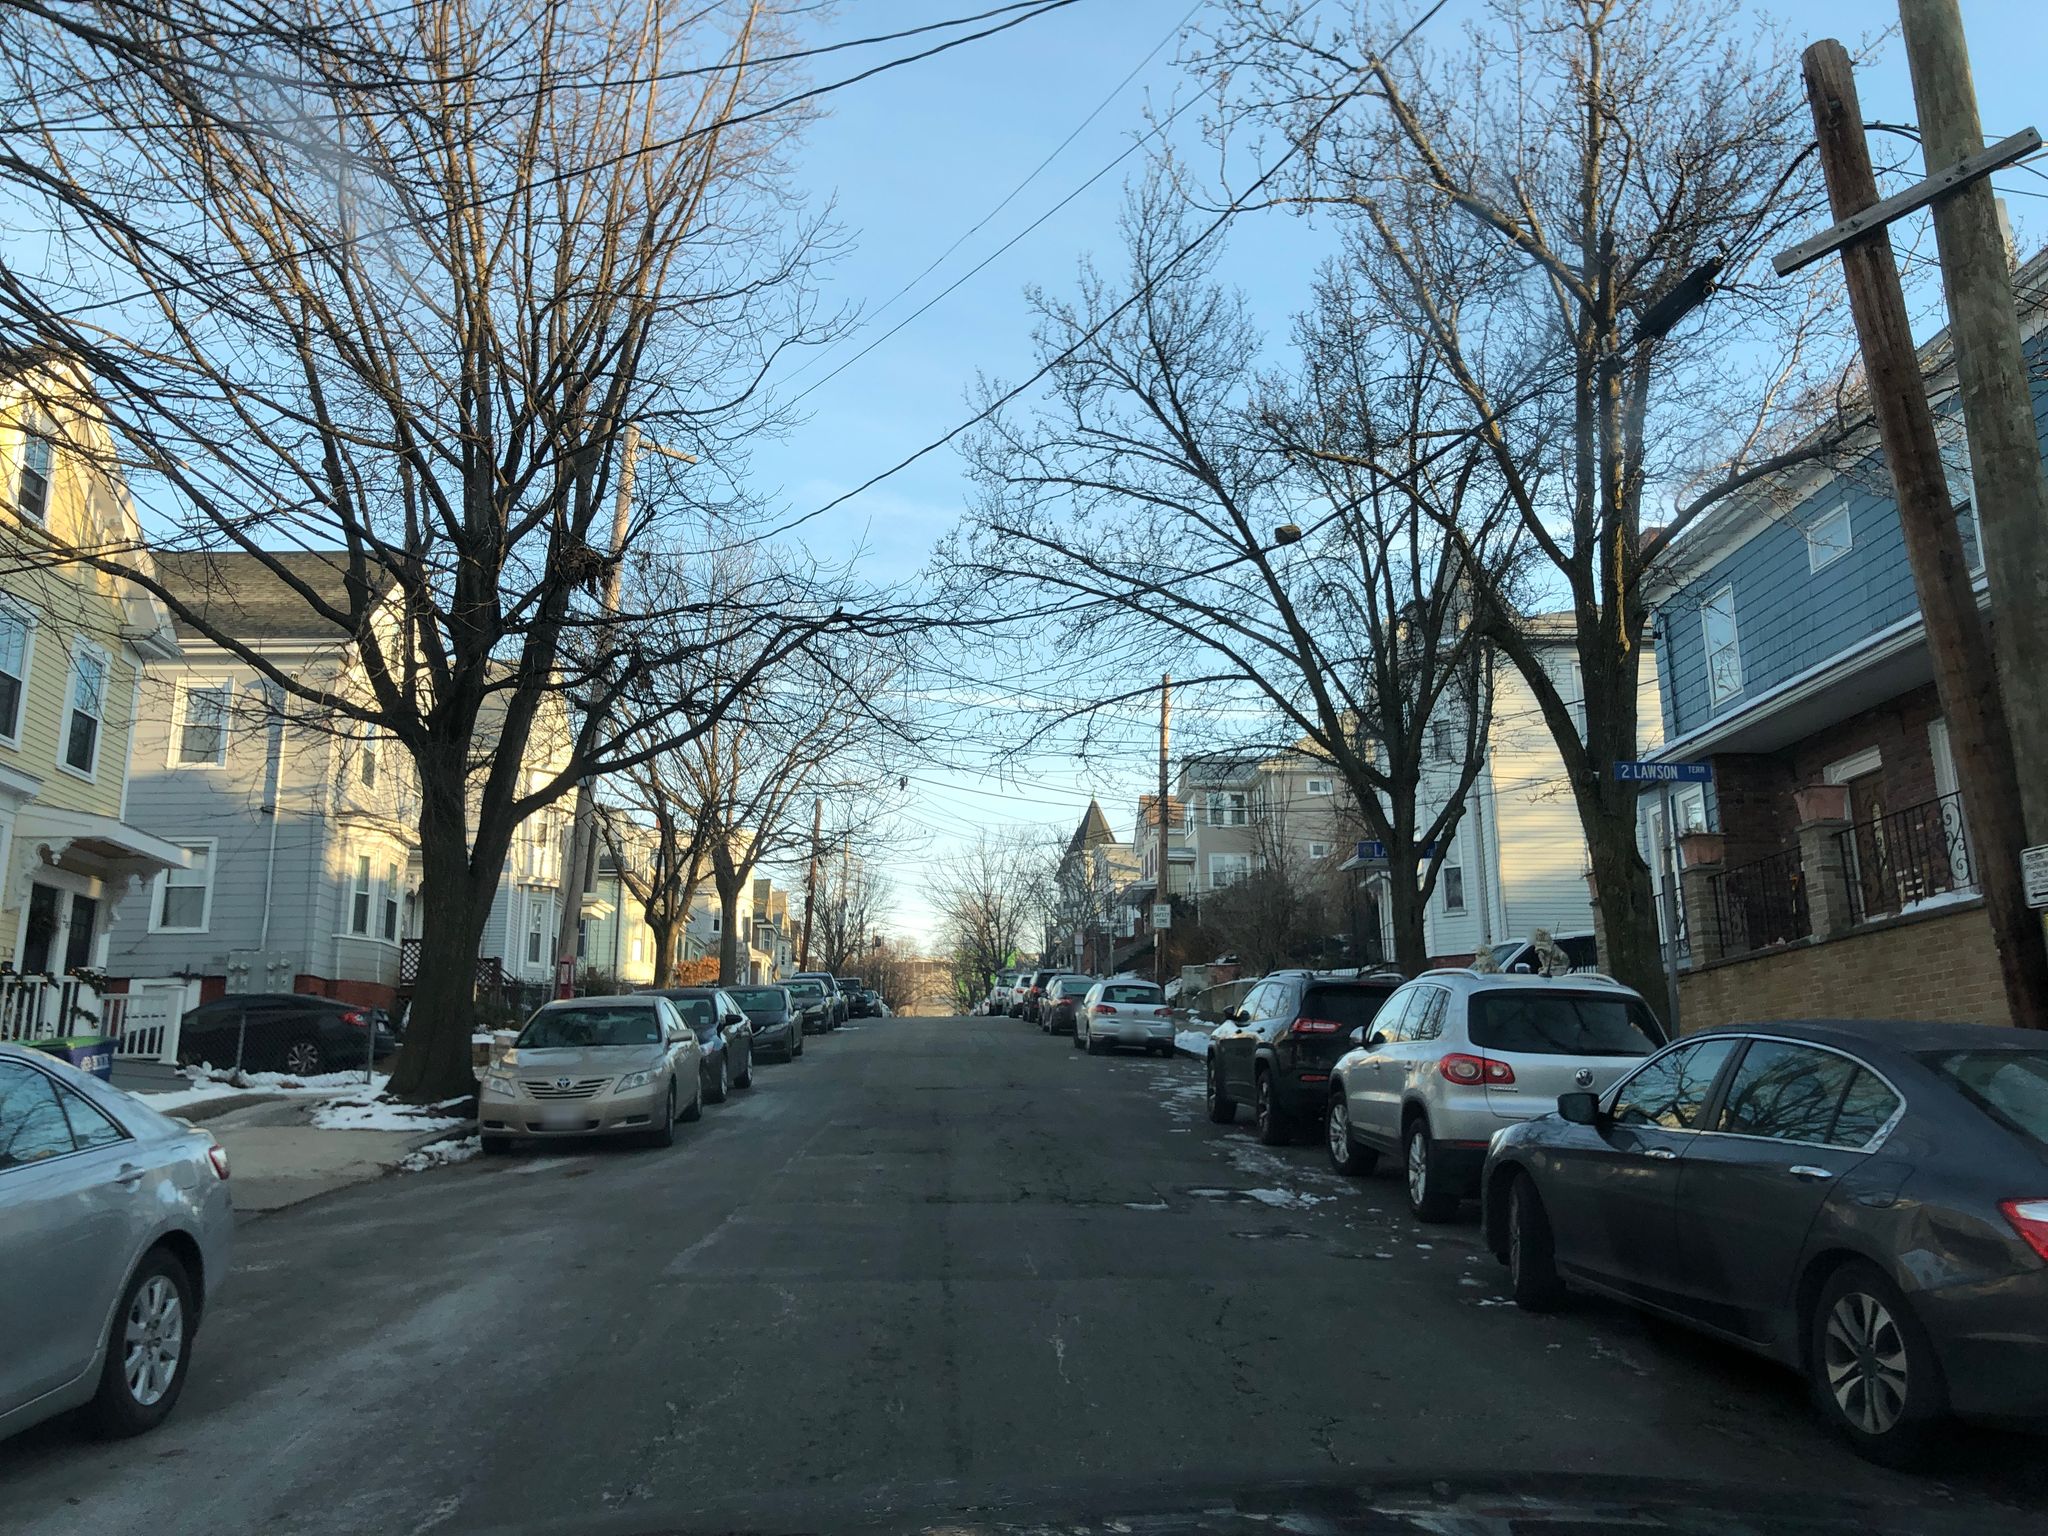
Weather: snowy
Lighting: day
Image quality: good
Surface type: driving surface
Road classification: residential
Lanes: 2
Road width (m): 15.2
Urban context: urban centre
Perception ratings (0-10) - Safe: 7.68, Lively: 7.45, Beautiful: 8.21, Boring: 2.77, Depressing: 1.42, Wealthy: 5.71